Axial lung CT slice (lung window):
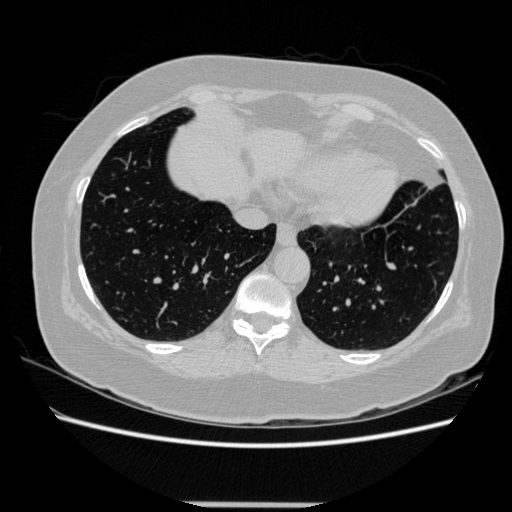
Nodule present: no